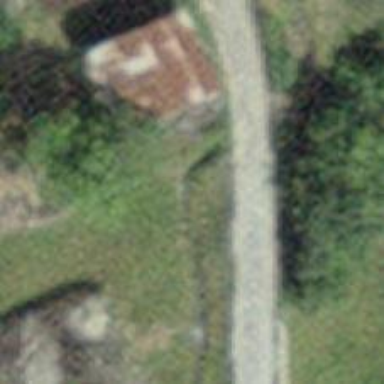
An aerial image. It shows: Culvert tunnel under ditch.